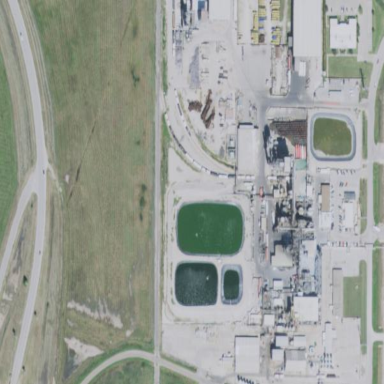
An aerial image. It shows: Industrial area primarily dedicated to chemical activities.